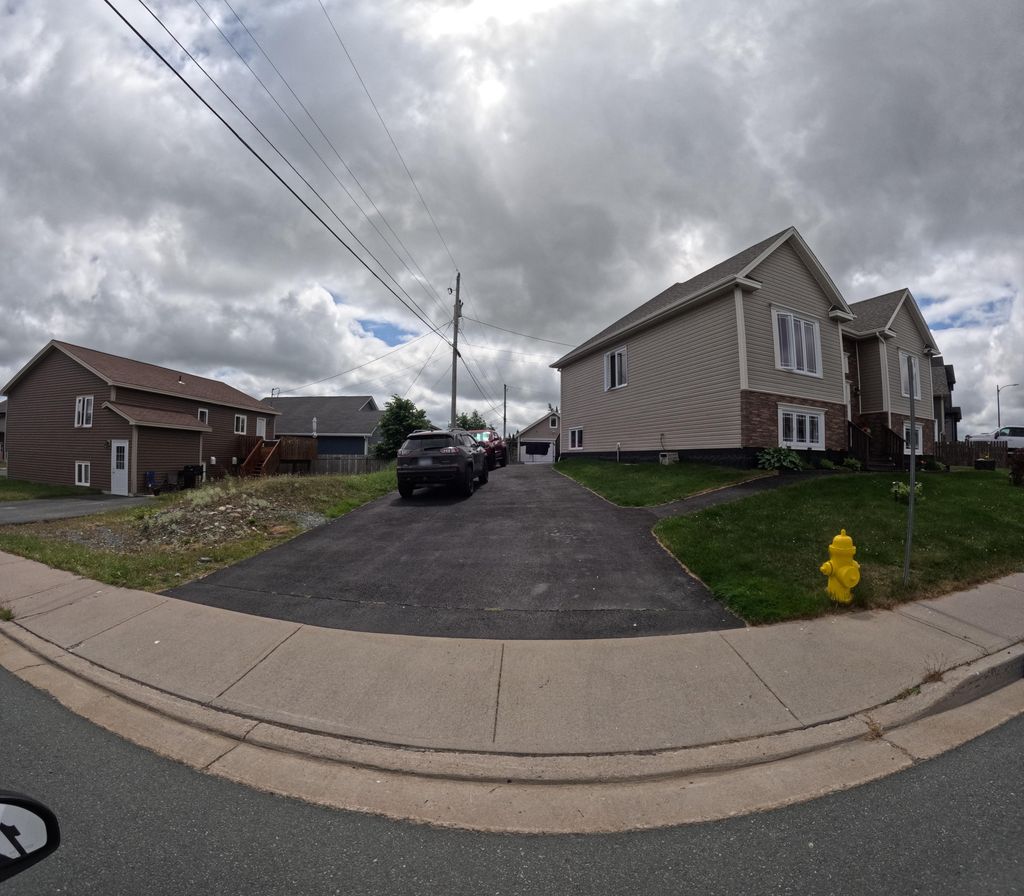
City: st_johns